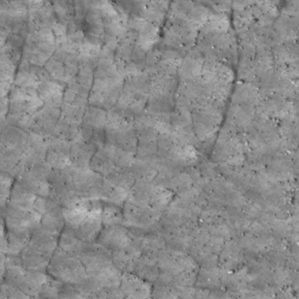
Label: non_frost